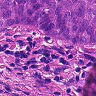
Metastatic tissue present: yes